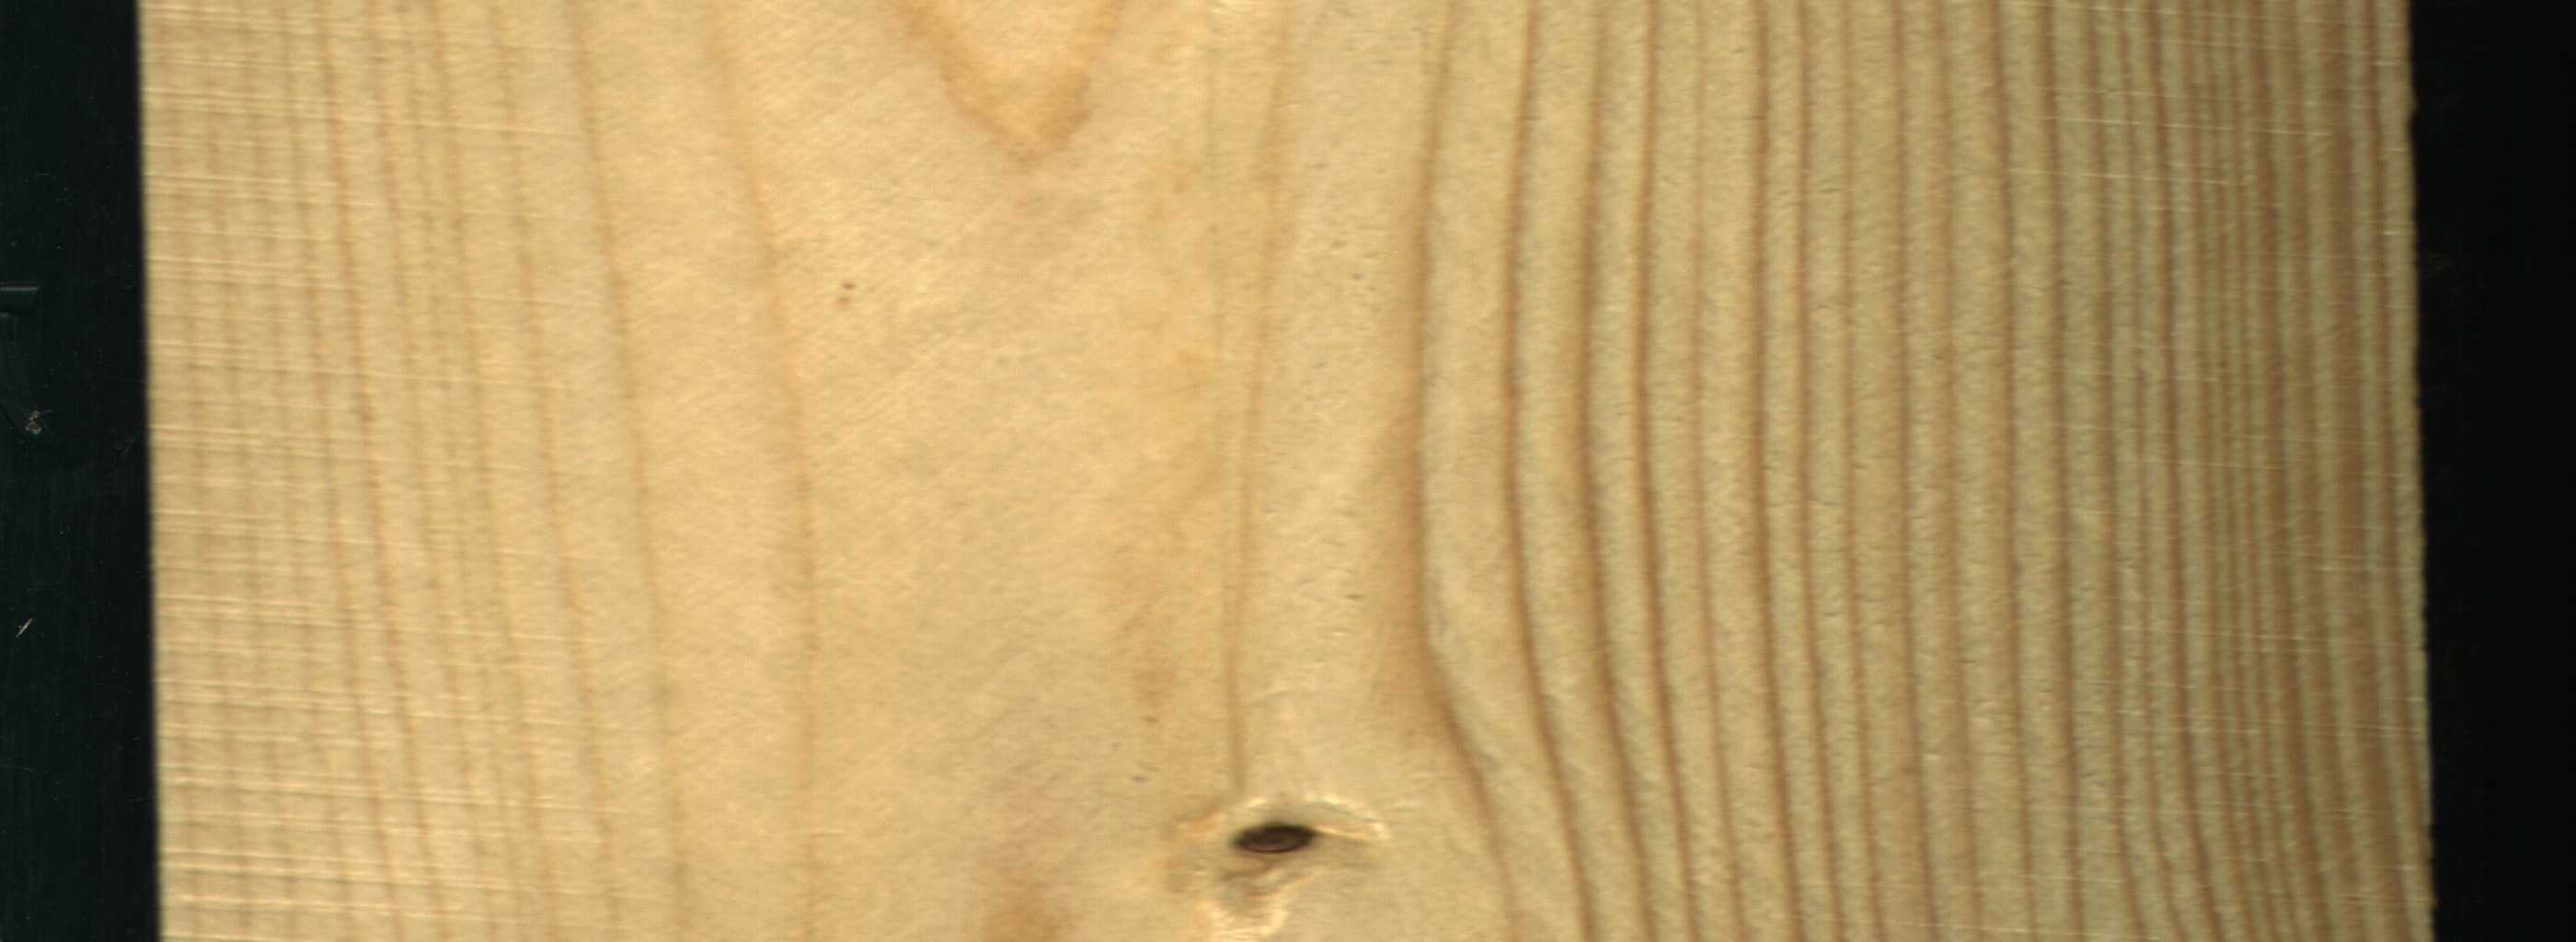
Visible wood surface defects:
Dead_Knot